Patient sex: M
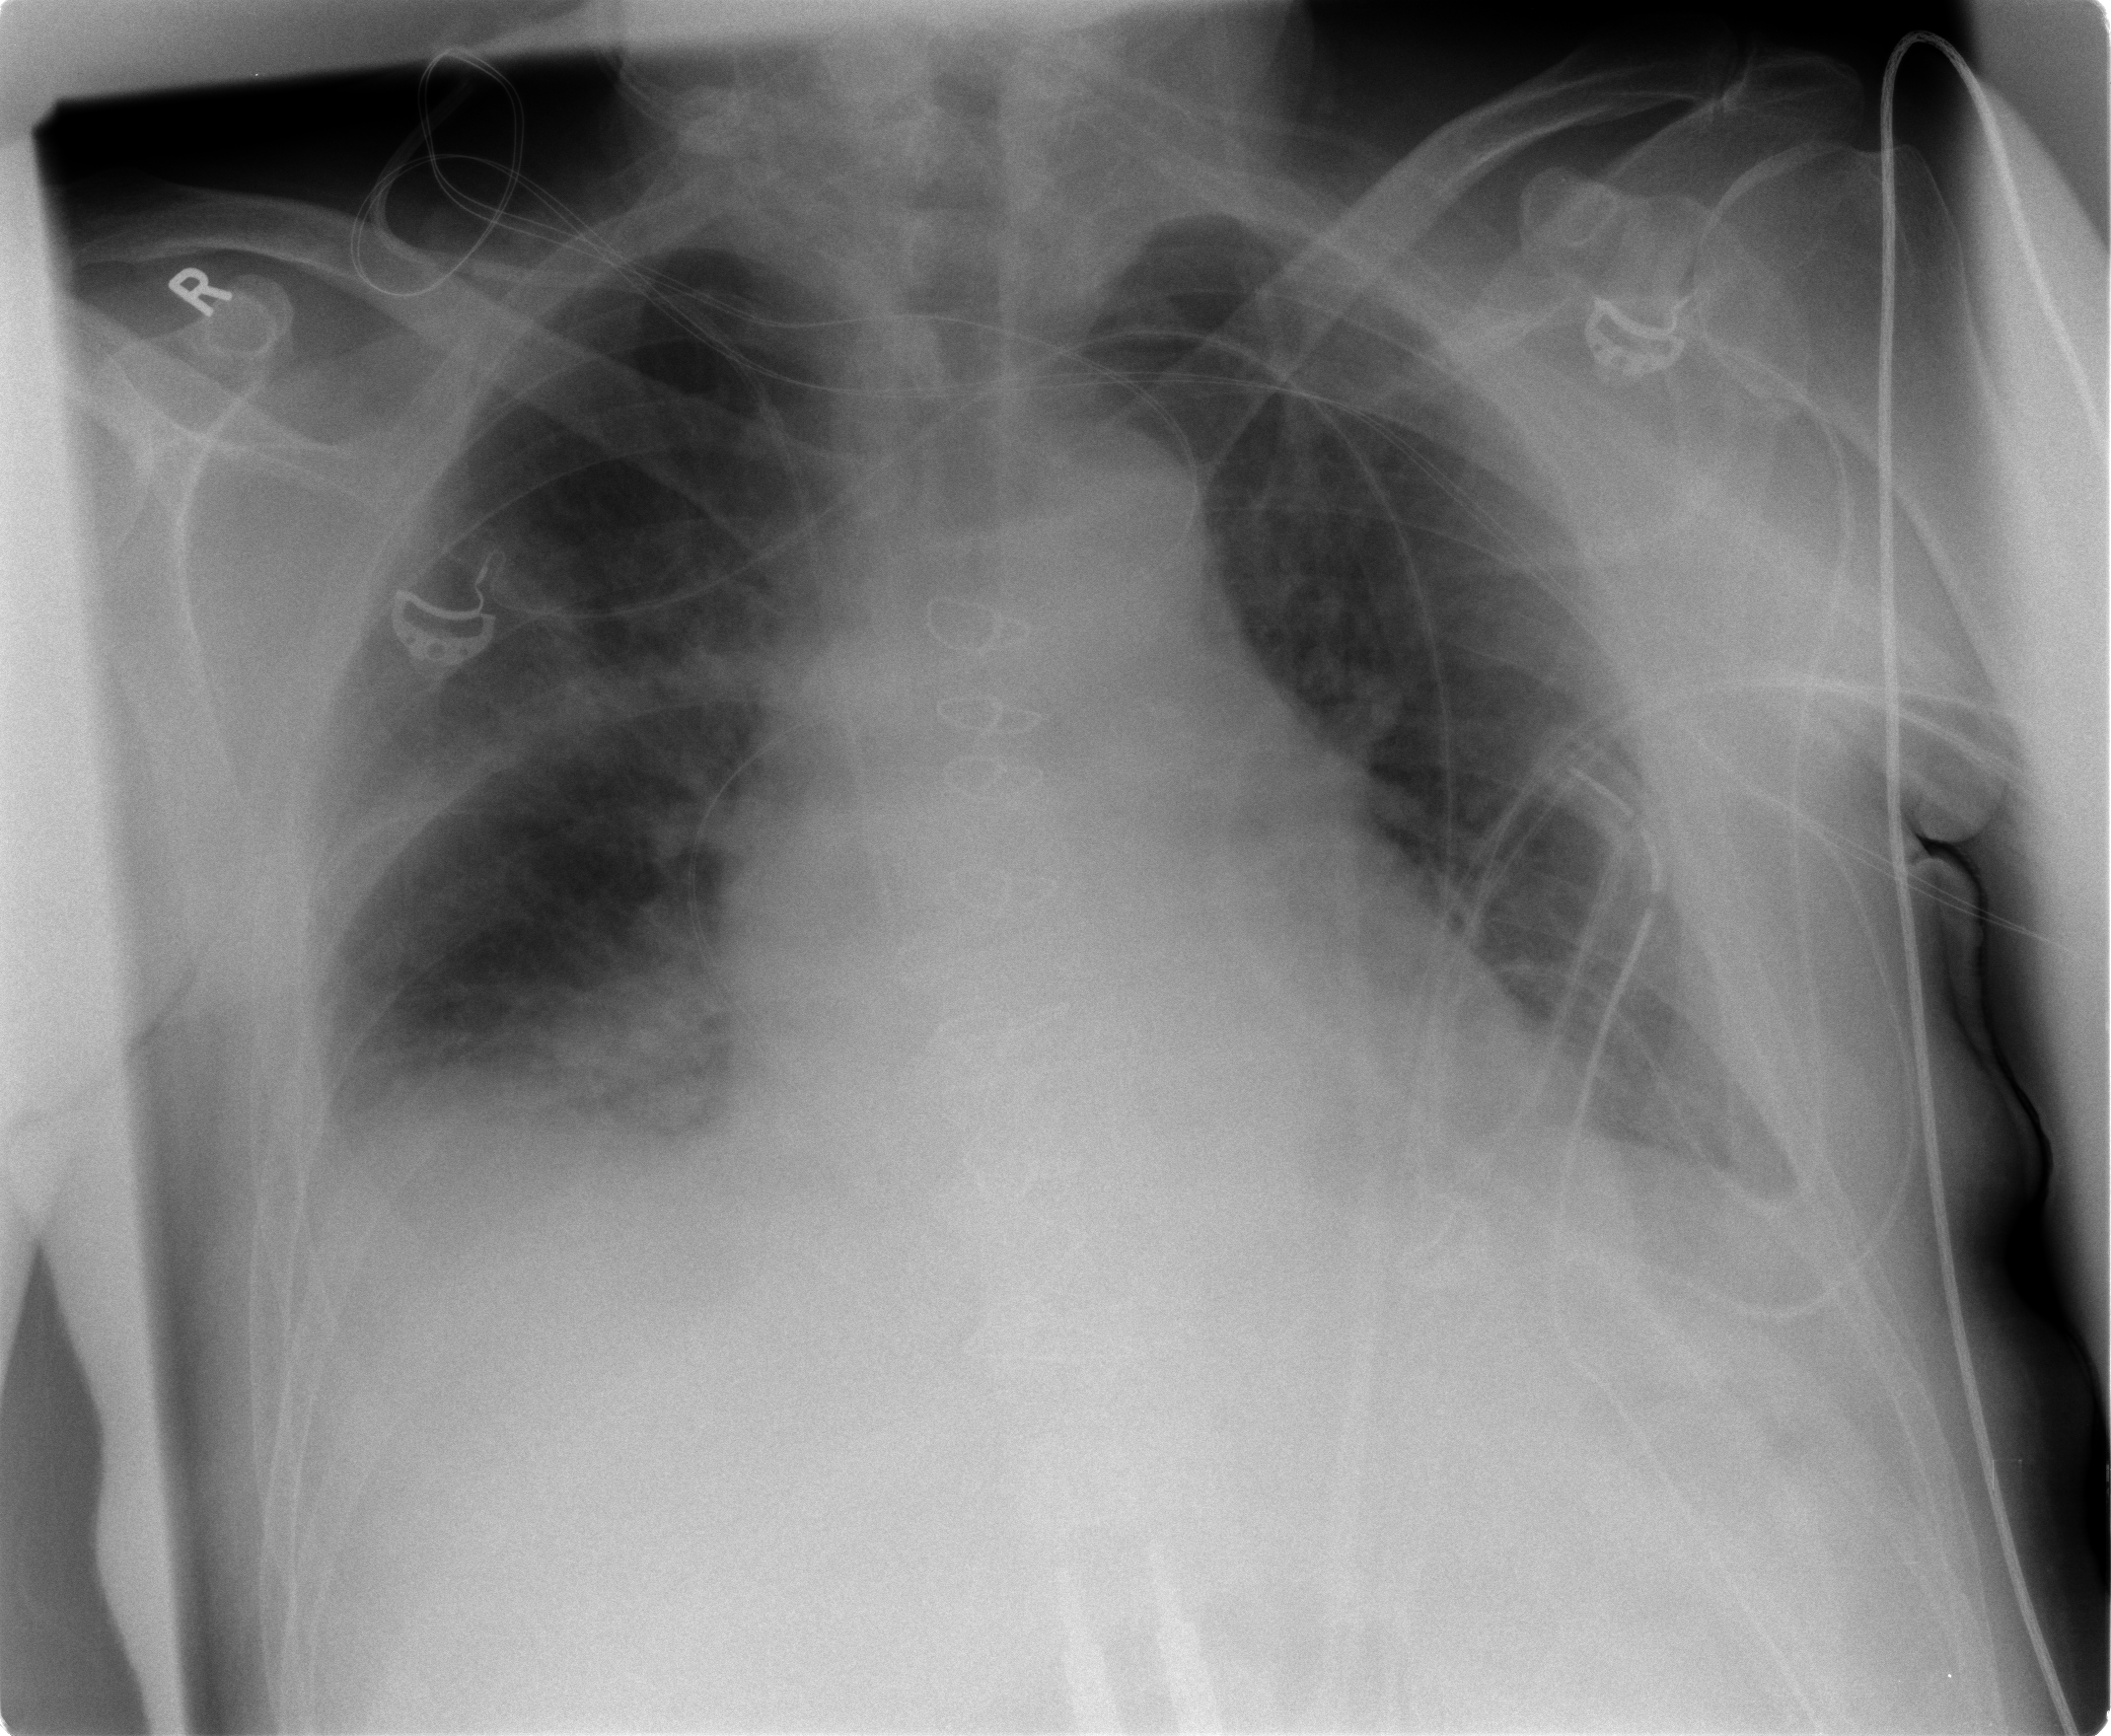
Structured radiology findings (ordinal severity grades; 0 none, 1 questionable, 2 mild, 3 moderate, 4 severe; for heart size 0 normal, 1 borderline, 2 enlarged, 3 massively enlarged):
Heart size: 1
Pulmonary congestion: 2
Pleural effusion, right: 2
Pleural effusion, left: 2
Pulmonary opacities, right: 1
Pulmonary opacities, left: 0
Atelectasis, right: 2
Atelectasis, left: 2